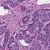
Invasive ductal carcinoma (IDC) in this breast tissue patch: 1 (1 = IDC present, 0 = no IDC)